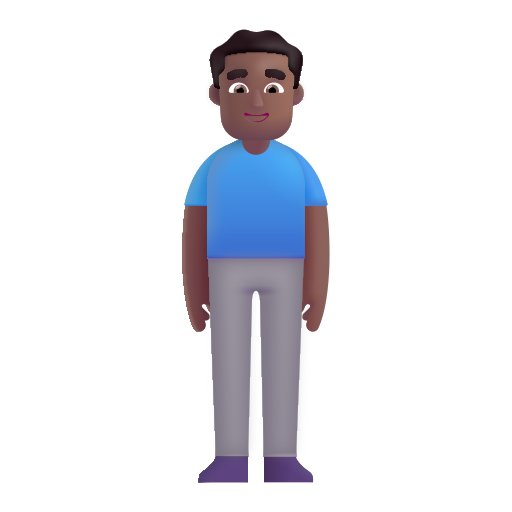
man standing color  dark